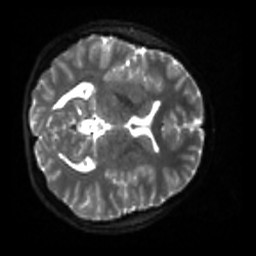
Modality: sbref
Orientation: axial
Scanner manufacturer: siemens
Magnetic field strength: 3 T
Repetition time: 4 s
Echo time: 0.0594 s